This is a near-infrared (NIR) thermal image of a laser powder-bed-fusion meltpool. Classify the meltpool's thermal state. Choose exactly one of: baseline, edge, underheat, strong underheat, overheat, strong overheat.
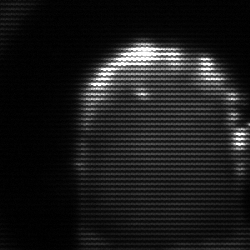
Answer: baseline